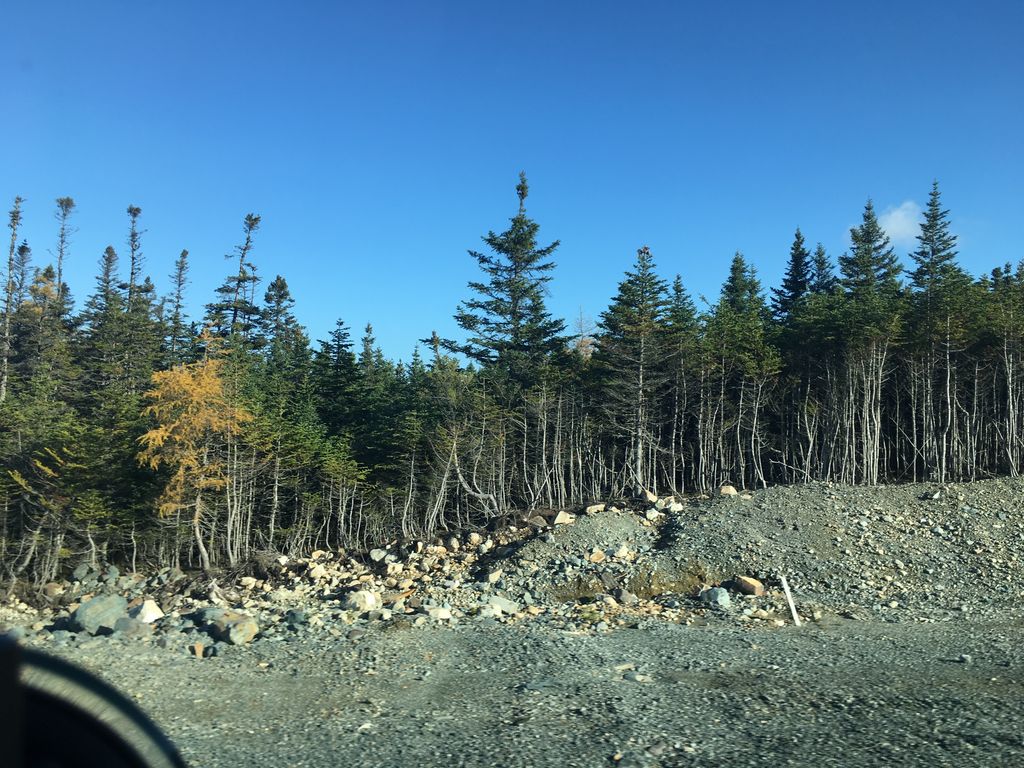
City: st_johns